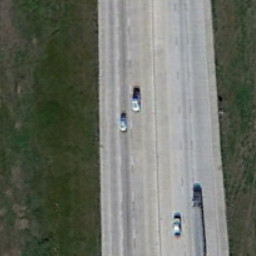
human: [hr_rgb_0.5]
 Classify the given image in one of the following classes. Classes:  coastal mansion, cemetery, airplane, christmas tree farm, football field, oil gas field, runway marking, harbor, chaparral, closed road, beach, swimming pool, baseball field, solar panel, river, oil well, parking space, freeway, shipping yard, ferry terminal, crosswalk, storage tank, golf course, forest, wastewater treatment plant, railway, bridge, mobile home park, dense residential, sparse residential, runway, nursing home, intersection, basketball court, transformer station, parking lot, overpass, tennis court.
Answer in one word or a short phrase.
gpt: freeway